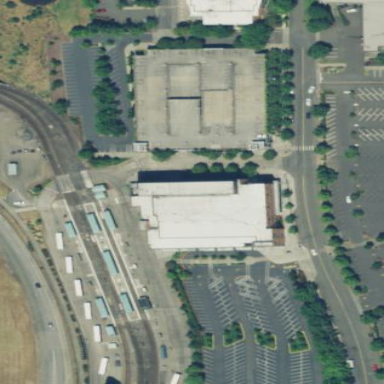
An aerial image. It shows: Bus station that also serves as public transport station.